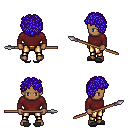
a pixel art fantasy rpg character, male body template, human, dark skin, maroon long-sleeve shirt, gold greaves, blue curly afro hairstyle, gray slippers, spear, four views (front, back, left, right), 2x2 character sprite sheet, small pixel art, hard edges, no anti-aliasing